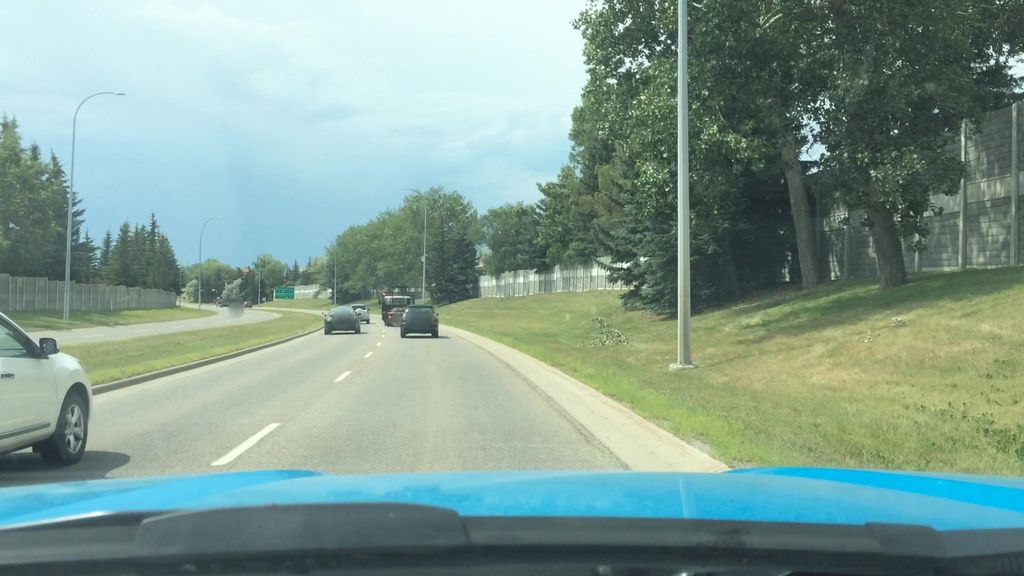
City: calgary